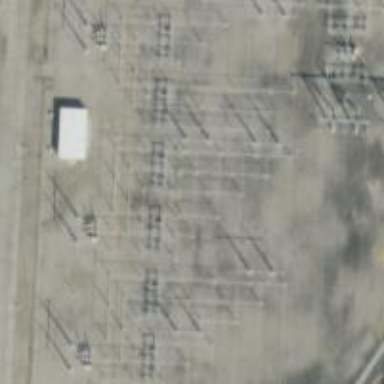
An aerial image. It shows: Switch used for power control.